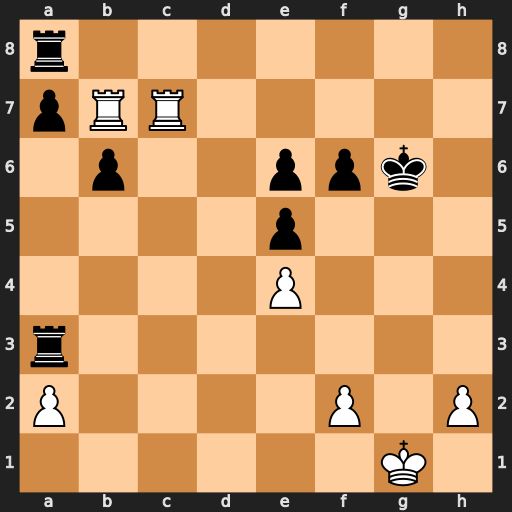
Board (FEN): r7/pRR5/1p2ppk1/4p3/4P3/r7/P4P1P/6K1
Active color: w
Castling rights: -
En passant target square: -
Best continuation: Rg7+ Kh5 Rh7+ Kg4 Rbg7+